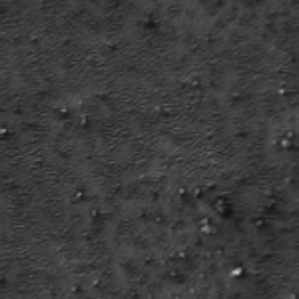
Label: frost